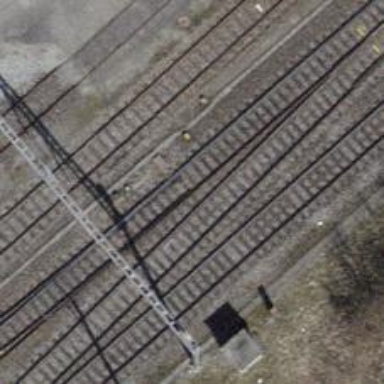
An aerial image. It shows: Railway switch.